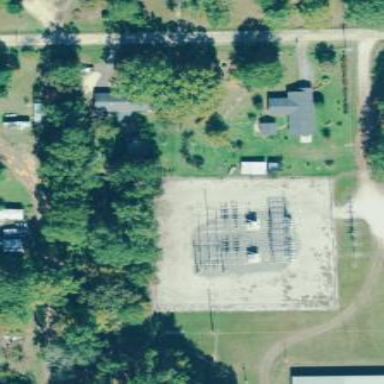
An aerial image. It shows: There is distribution substation enclosed by fence.